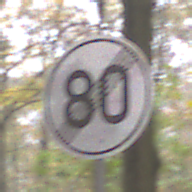
Verkehrszeichen: EndeGeschwindigkeit80
Umgebung: Outdoor, Nature
Tageszeit: MorningAfternoon
Wetter: Overcast
Licht: Natural
Jahreszeit: Autumn
Kontrast: LowContrast